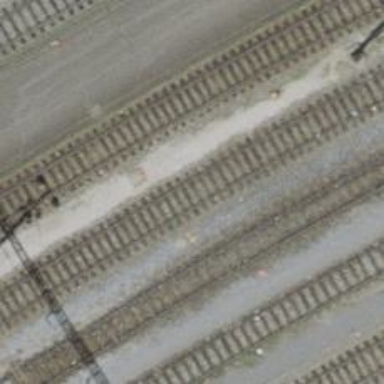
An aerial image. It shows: Railway siding with electrified rails. The voltage for the contact line is 3000/15000 volts.